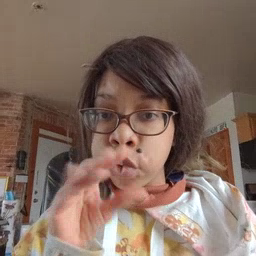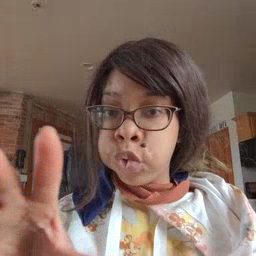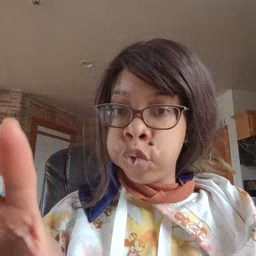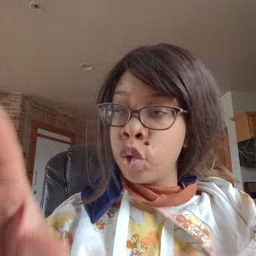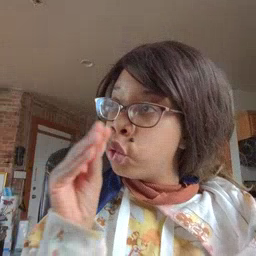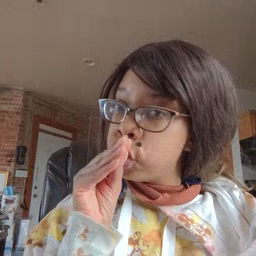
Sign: blow